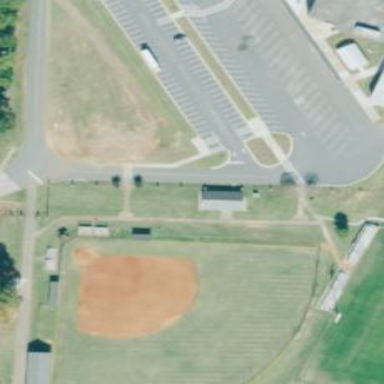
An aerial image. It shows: Baseball pitch for leisure land.